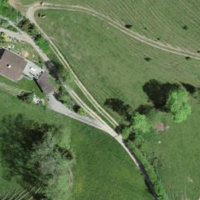
EUNIS habitat code: 24
Species observed at this site:
Argynnis paphia